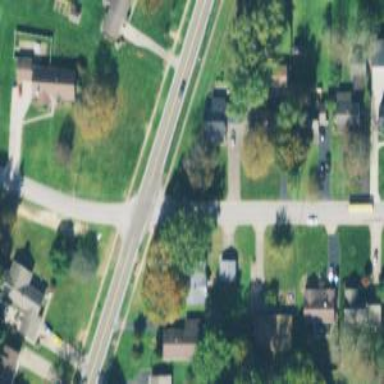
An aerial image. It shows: Unmarked road crossing.